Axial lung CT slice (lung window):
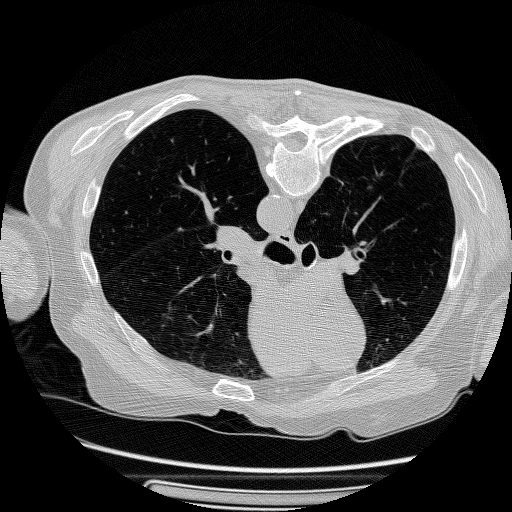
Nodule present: no